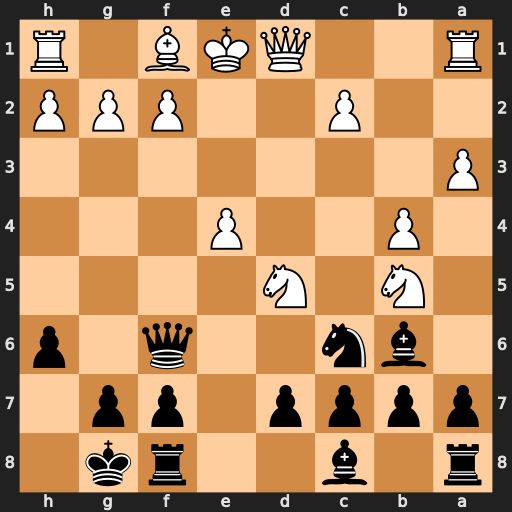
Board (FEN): r1b2rk1/pppp1pp1/1bn2q1p/1N1N4/1P2P3/P7/2P2PPP/R2QKB1R
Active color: b
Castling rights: KQ
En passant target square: -
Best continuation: Qxf2#